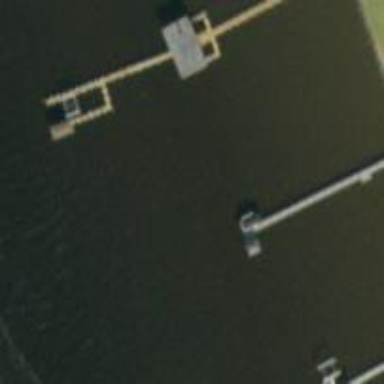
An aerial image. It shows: Man-made pier.